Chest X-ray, PA view. Patient: 37 years old, sex F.
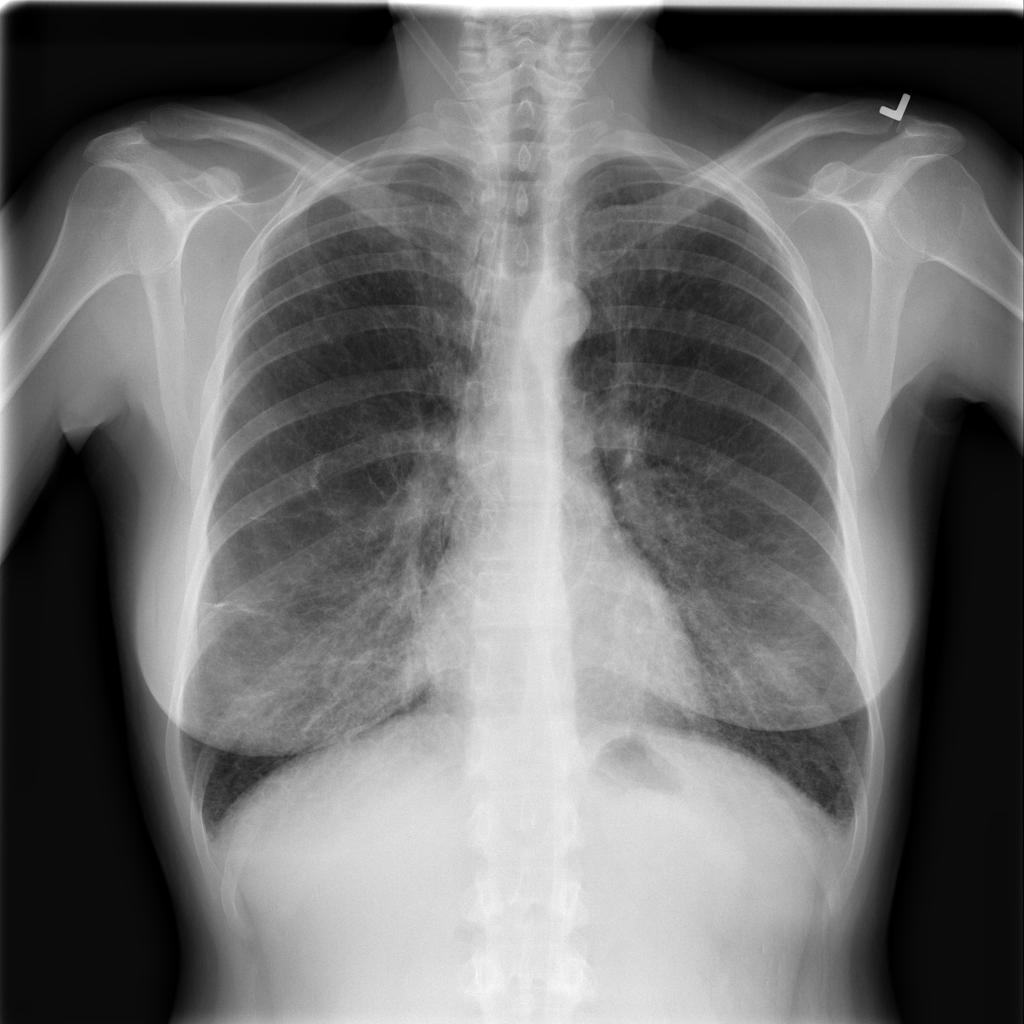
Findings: Fibrosis